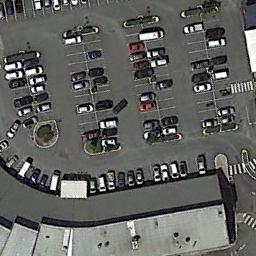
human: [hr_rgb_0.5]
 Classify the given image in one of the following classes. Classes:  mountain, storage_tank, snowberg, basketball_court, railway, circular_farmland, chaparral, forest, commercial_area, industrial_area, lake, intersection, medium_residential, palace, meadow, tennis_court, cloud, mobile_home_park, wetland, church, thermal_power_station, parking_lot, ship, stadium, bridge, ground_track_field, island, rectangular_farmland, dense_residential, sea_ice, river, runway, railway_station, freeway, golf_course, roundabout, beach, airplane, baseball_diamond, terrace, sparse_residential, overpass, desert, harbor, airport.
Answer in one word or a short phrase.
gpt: parking_lot